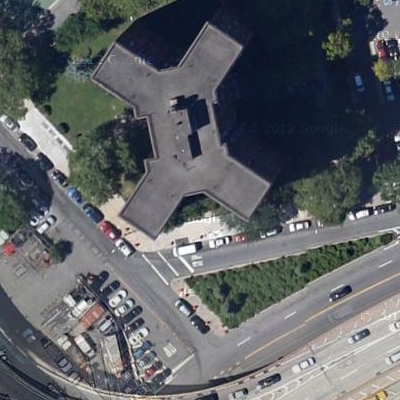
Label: cIndustry